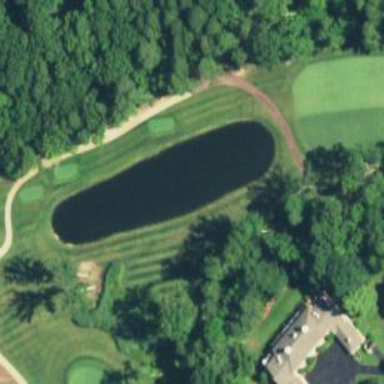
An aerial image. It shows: Water hazard on golf course. The hazard is natural water feature.